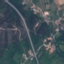
Label: Highway